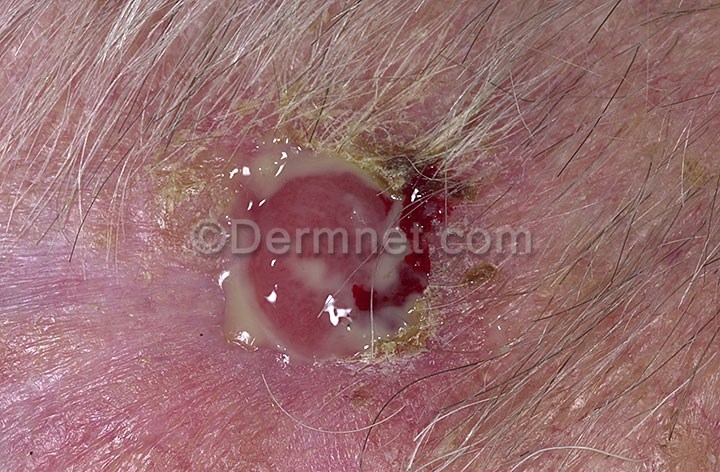
Disease: Actinic Keratosis Basal Cell Carcinoma and other Malignant Lesions